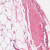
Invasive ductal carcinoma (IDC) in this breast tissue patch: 0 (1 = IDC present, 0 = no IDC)